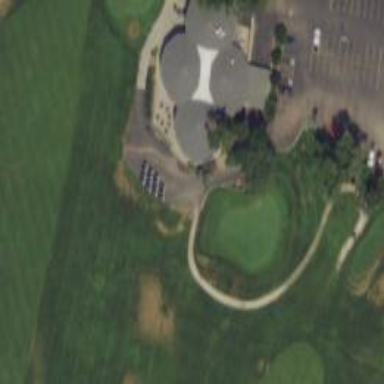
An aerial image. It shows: Clubhouse building at golf course.